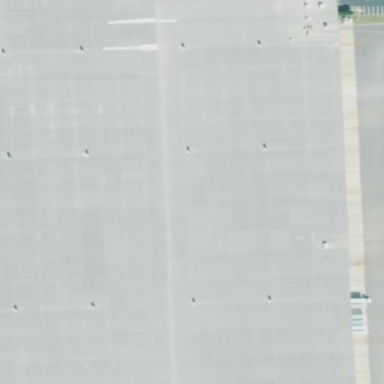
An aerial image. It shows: Warehouse.